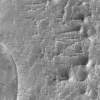
Atmospheric dust classification: not_dusty